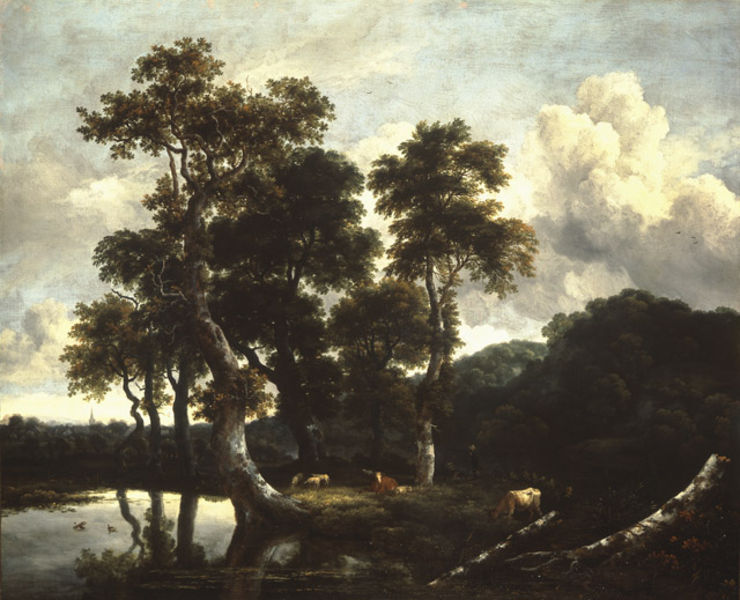
Titel: Grosse Baumgruppe am Wasser
Künstler: Jacob Isaackszoon van Ruisdael
Standort: Karlsruhe
Institution: Staatliche Kunsthalle Karlsruhe
Schlagwörter: himmel, blue, church, white, black, dark, gray, green, ladies, painting, yellow, oil painting, reflection, brown, natur, wood, silver, cloud, clouds, horses, man, sky, tree, building, hill, lake, landscape, mountain, nature, see, water, horizon, reflections, trees, village, evening, forest, grass, peaceful, river, purple, shadow, animals, birds, lift, cloudy, storm, turner, baum, human, leaves, pastoral, trunk, animal, deer, cattle, cow, cows, farmer, pond, river bank, birch, branches, slope, wolke, wolken, pool, forrest, kuh, sheep, spire, steeple, grazing, shepard, bronze, humans, moss, branch, weeds, tier, pferd, bild, leafs, woods, vista, countryside, idyll, logs, trunks, idyllic, pastoral scene, ox, landscaoe, bark, fallen tree, hore, ducks, clauds, highlight, schön, cumulus, landsape, waterfowl, hvjhv, large tree, distant town, landsap, soft clouds, refection, lasie, ladie, lifts, forset, ארקק, רןהקר, birchtree, 산, 소, 구름, 나무, 호수, 하늘, 유화, 풍경화, 풍경, 반영, 평화로움, 넘어진 나무